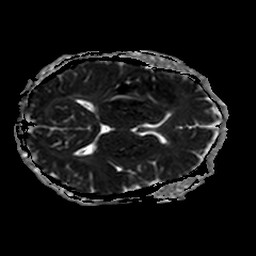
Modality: ADC
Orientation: axial
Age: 41
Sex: male
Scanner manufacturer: philips
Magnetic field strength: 3 T
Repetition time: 3.346 s
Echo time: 0.076 s